Field crop: maize
Growth stage: 2
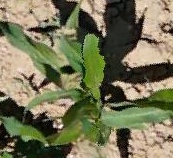
Species: maize